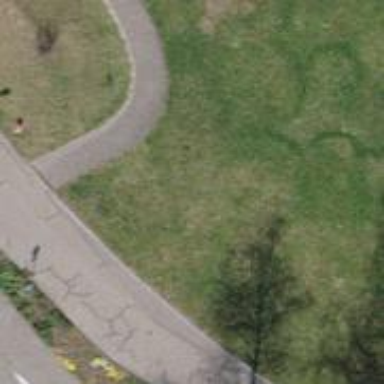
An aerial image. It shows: Asphalt footway.